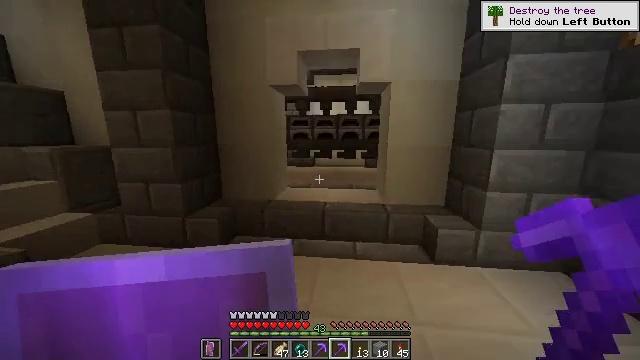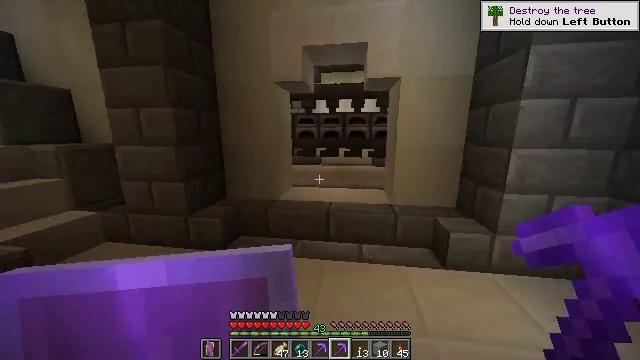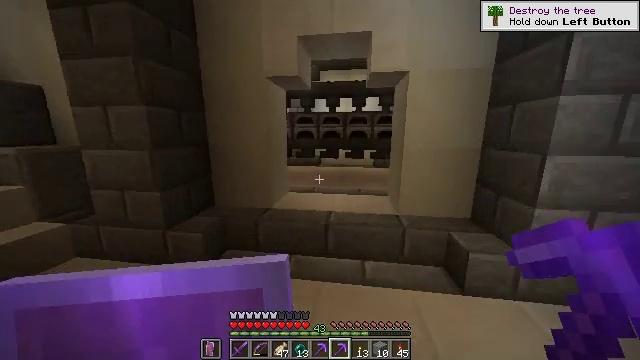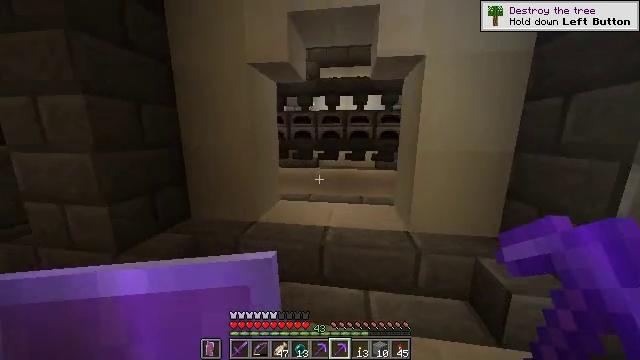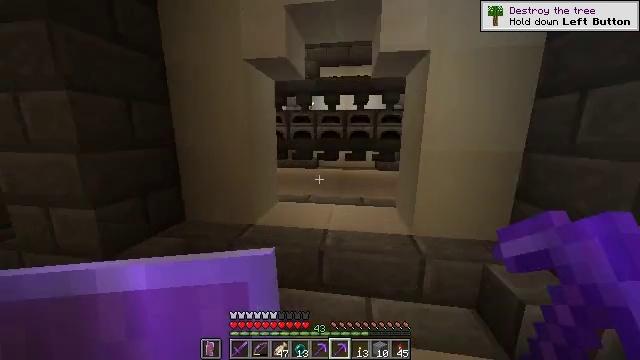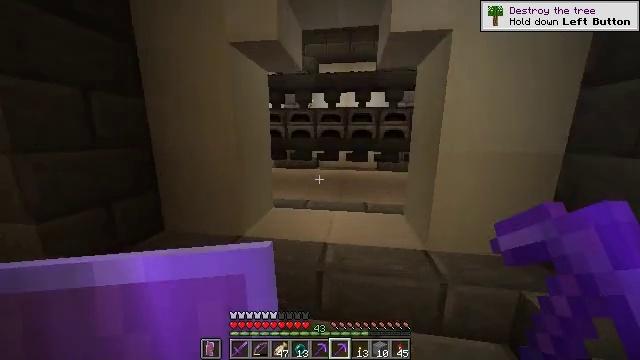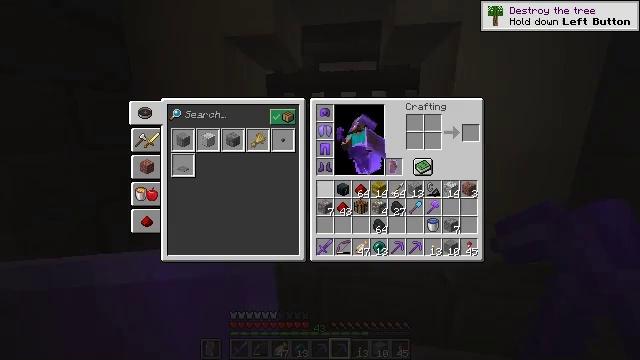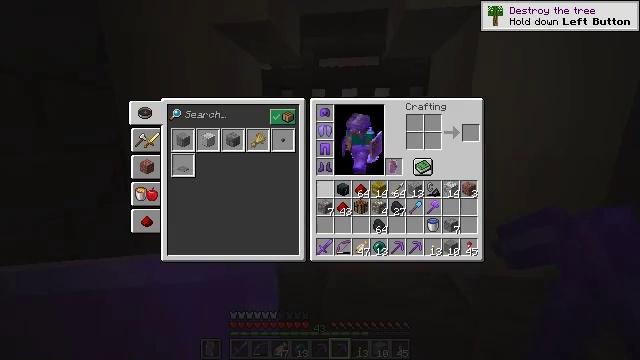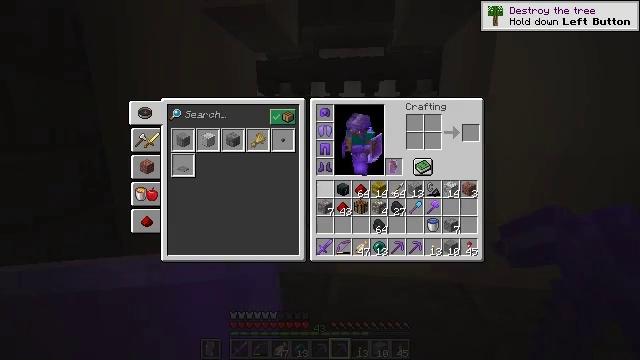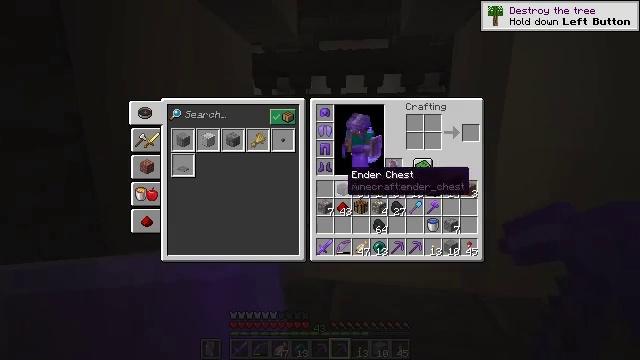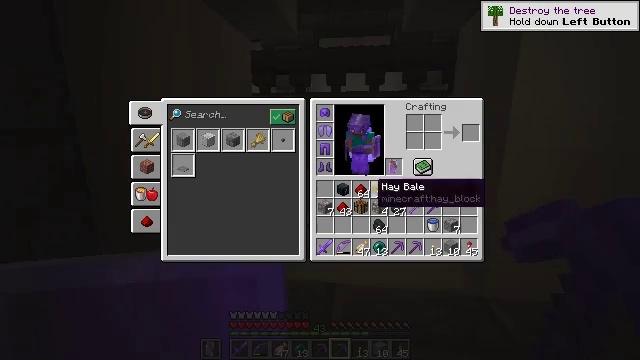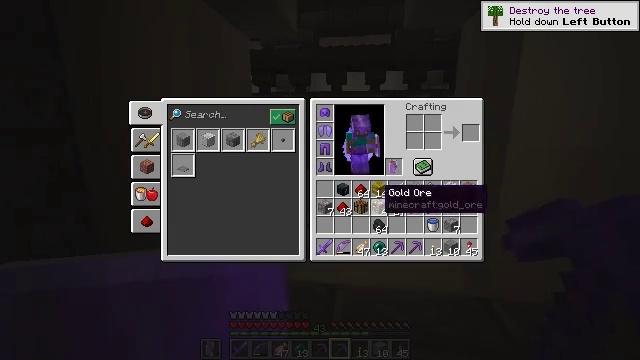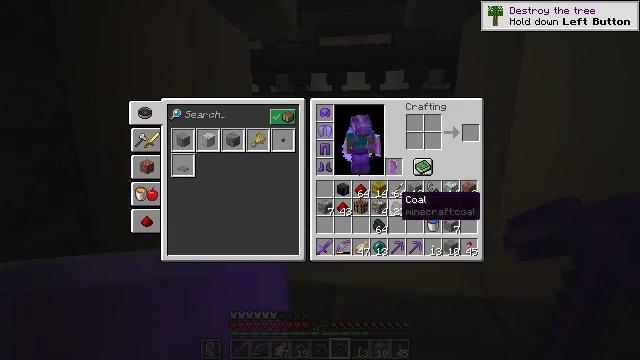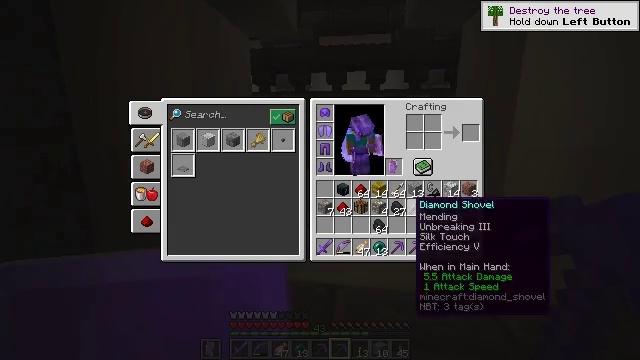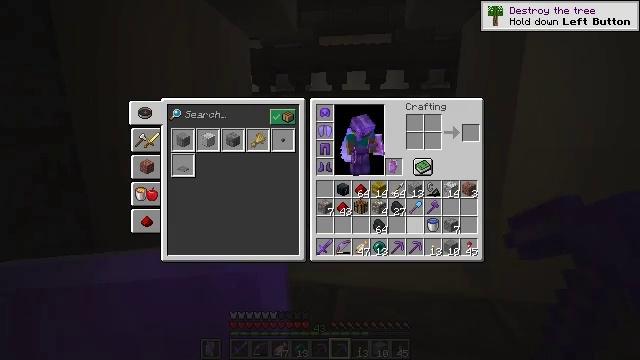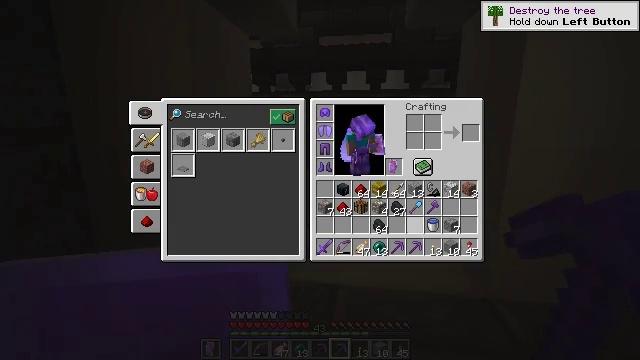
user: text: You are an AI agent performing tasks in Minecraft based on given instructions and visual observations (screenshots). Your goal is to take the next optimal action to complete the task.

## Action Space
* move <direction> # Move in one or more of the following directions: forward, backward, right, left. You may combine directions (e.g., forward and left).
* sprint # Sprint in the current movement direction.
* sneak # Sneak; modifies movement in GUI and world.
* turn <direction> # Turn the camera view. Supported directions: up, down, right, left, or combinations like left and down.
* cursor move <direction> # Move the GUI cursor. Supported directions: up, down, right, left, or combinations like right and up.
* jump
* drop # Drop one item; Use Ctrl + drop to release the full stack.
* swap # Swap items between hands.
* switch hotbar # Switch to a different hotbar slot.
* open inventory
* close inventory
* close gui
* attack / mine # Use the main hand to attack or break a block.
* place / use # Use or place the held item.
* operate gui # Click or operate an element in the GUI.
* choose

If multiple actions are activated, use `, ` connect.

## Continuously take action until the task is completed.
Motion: motion action
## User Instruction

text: Transform redstone dust into a solid redstone block.
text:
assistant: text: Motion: move forward, sprint, turn left
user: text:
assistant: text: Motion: move forward, sprint
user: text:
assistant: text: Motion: move forward, sprint
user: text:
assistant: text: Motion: move forward, sprint
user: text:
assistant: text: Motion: move forward, sprint
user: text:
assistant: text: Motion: move forward, sprint, open inventory
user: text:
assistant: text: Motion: move forward, open inventory
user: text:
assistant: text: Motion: move forward, open inventory
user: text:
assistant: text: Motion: cursor move right, open inventory
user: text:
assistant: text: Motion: cursor move right and down
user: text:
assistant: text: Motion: cursor move right
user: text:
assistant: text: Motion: cursor move right and down
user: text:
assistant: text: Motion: sneak, cursor move right
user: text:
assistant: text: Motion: sneak, cursor move right
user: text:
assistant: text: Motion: sneak, cursor move down
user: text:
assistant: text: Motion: sneak
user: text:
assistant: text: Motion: sneak, cursor move down
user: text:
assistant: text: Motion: sneak, cursor move down
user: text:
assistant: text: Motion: sneak
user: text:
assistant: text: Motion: sneak
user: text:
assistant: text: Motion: sneak
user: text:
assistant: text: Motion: sneak
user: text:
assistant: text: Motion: sneak
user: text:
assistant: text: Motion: sneak
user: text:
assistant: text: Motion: sneak
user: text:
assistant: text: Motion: sneak
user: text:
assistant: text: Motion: sneak
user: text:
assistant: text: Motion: sneak, operate gui
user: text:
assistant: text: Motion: sneak, operate gui
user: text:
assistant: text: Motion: sneak, operate gui